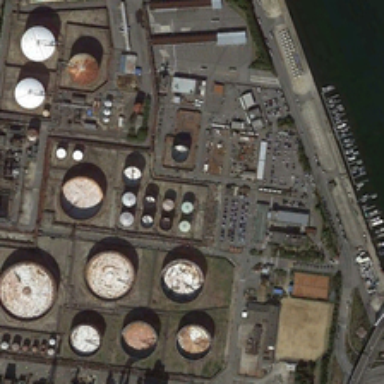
Many storage tanks are in a factory near a river with a small port .